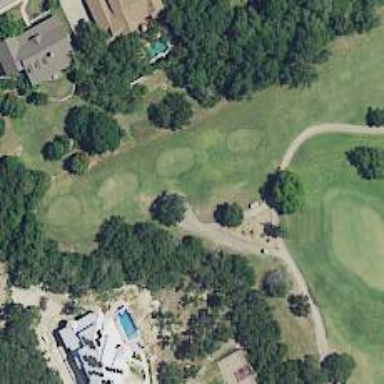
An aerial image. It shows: Pathway for golfing.